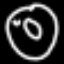
Label: donut